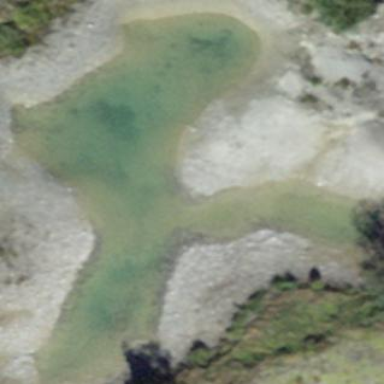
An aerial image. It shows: Lake with natural water.